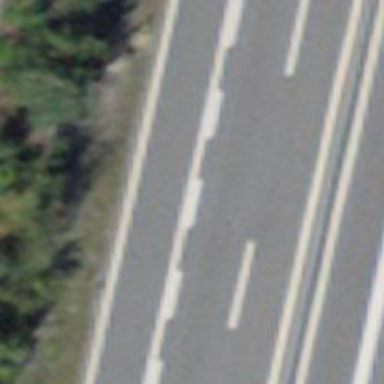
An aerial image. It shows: Asphalt trunk link road.